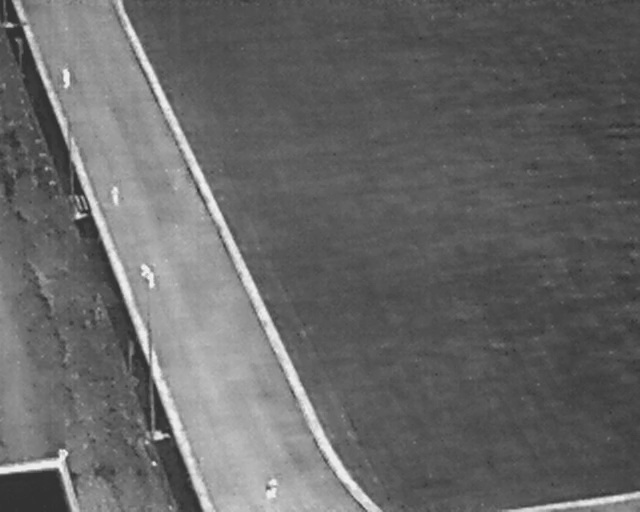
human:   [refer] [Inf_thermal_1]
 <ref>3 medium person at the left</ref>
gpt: <box>[[16, 37, 19, 39, 2], [20, 51, 24, 54, 2], [21, 53, 25, 55, 2]]</box>